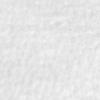
Label: no_change